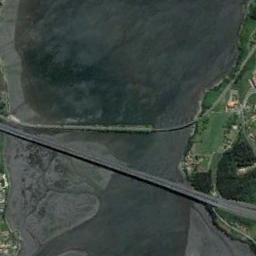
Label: bridge